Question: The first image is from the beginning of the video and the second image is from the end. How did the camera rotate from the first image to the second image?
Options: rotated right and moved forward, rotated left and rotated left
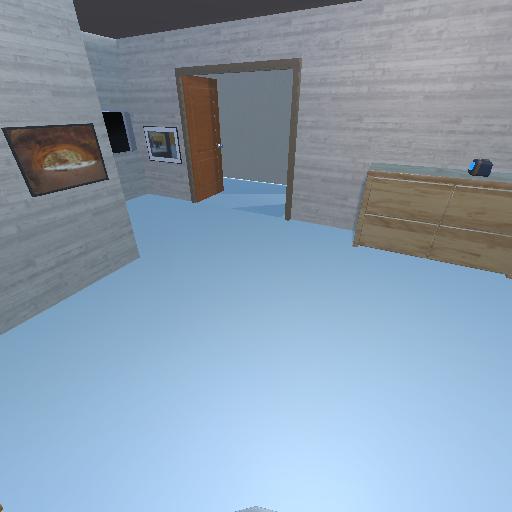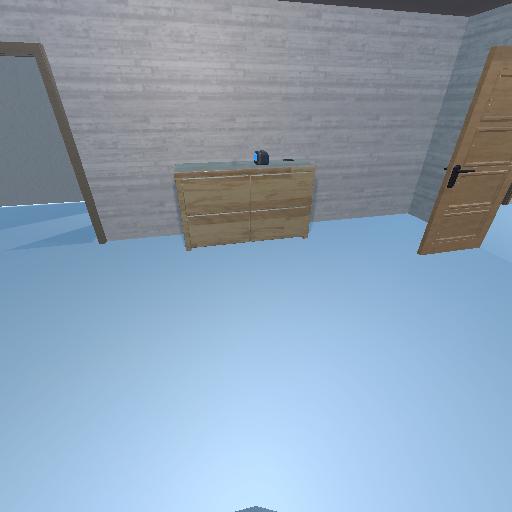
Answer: rotated right and moved forward